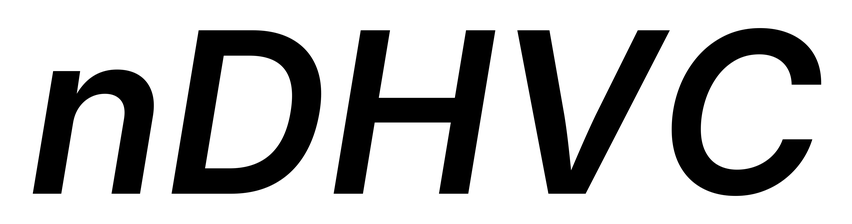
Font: Inter-Italic_SemiBold_Italic